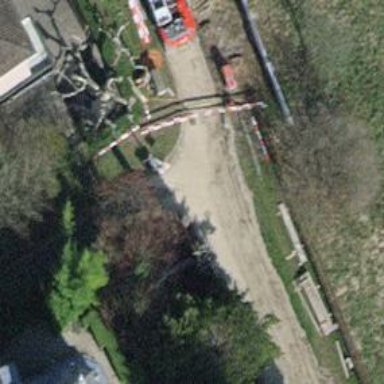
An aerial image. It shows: Retaining wall.